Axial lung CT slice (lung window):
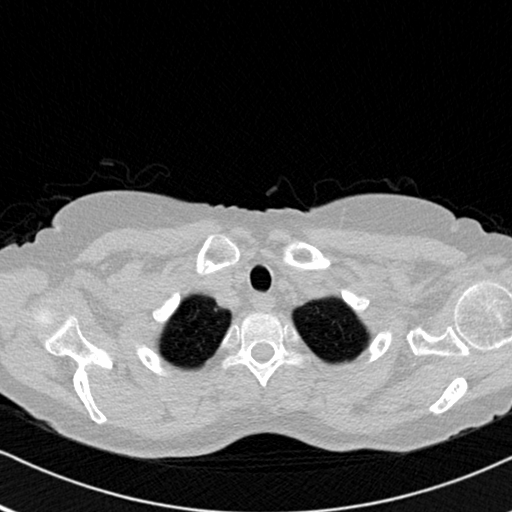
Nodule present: no